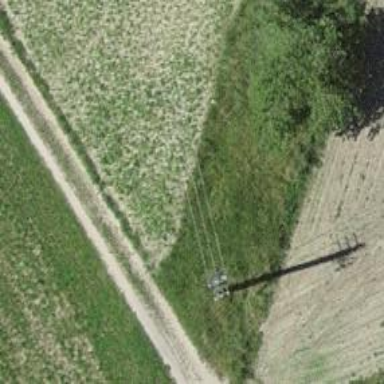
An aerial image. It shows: Minor power line.